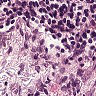
Metastatic tissue present: no